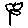
Label: flower